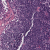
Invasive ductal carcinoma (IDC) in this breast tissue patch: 0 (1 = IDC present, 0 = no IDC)